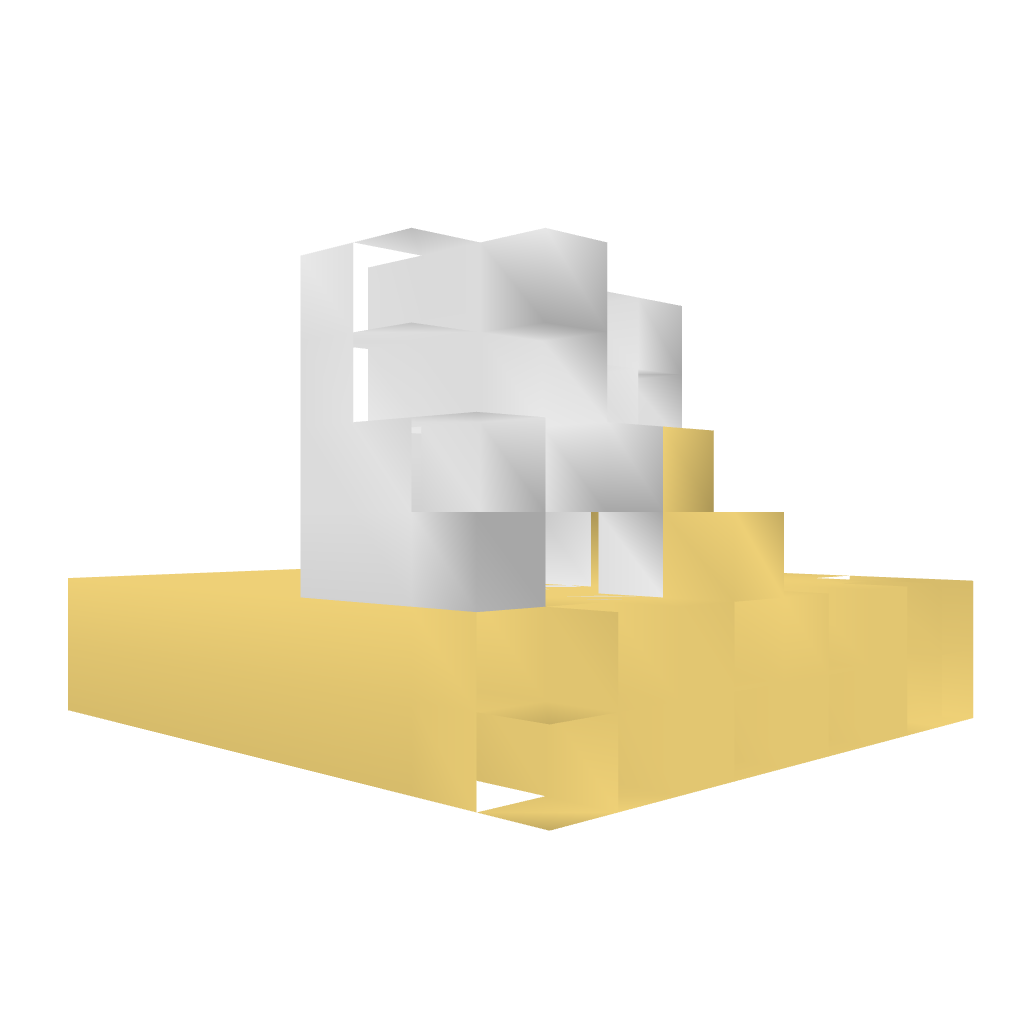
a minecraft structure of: Repeater Lock 1.5 bad low quality